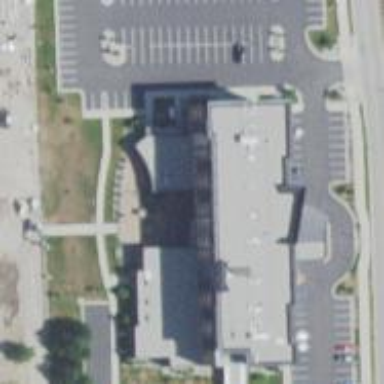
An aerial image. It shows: Hotel building.